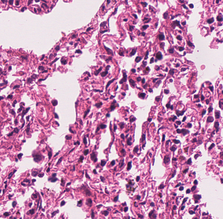
Tumor epithelial tissue: no
Tumor-associated stroma tissue: no
Normal tissue: yes